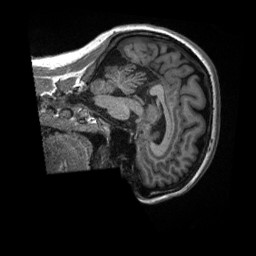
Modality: T1w
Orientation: sagittal
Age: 38
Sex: female
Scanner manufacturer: siemens
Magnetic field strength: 3 T
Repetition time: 2.3 s
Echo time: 0.00288 s